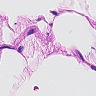
Metastatic tissue present: no